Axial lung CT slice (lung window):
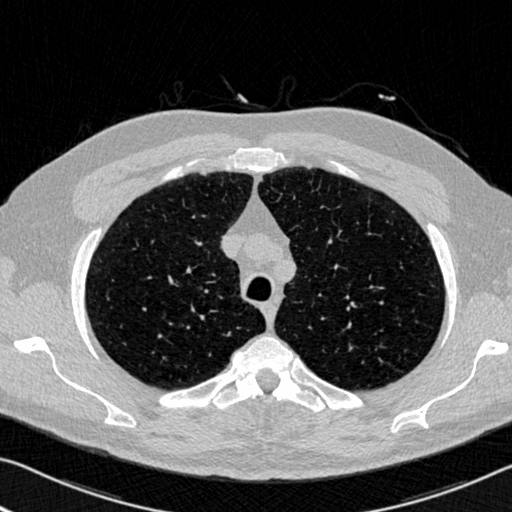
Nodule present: no